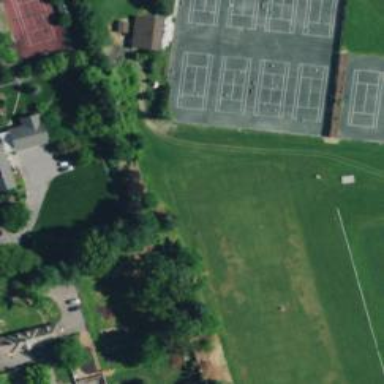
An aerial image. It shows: Multi-sport pitch for leisure and various sports activities.